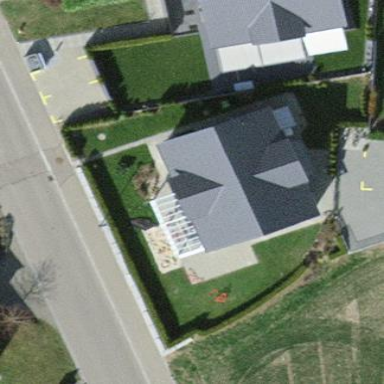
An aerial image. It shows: Detached building with gabled roof.